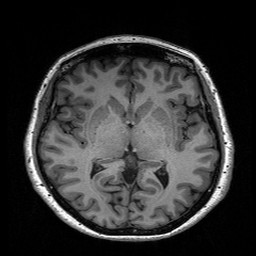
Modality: T1w
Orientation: coronal
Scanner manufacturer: siemens
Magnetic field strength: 3 T